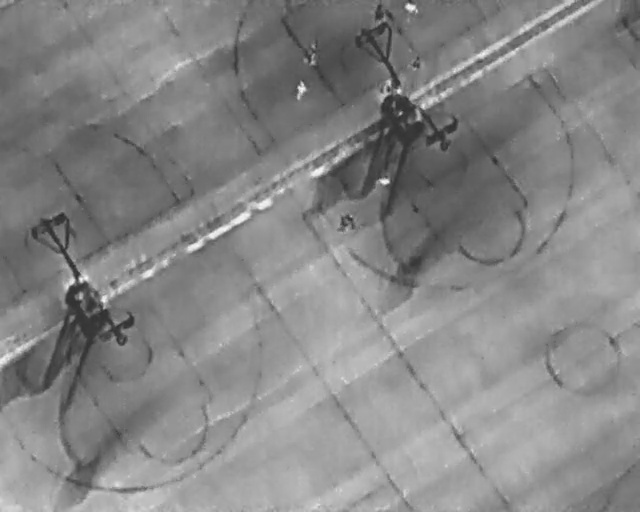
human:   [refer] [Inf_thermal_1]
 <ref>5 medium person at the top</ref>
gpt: <box>[[45, 16, 48, 18, 7], [46, 9, 50, 11, 10], [63, 11, 66, 13, 14], [58, 15, 61, 18, 12], [62, 0, 65, 3, 2]]</box>